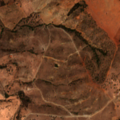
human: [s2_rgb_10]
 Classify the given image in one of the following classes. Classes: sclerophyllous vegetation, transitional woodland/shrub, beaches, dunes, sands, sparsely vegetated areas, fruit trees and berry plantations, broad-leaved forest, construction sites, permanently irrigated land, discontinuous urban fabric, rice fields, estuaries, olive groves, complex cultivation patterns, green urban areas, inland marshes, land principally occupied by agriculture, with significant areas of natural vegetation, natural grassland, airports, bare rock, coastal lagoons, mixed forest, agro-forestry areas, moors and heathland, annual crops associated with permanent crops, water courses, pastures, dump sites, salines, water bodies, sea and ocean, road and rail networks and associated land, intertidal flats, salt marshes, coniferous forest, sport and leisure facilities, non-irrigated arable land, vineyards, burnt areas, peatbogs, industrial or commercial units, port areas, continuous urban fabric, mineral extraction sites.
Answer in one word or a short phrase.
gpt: non-irrigated arable land, pastures, complex cultivation patterns, sclerophyllous vegetation, transitional woodland/shrub